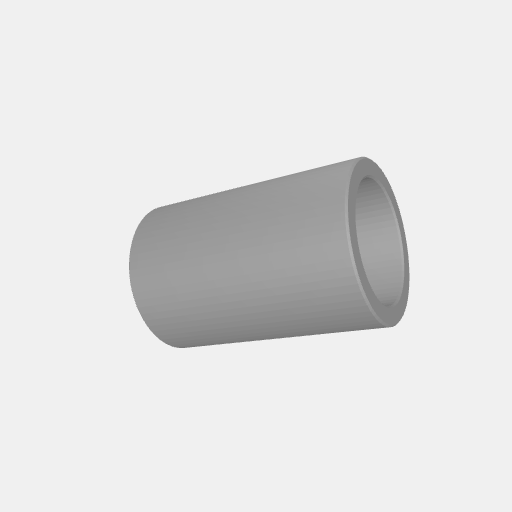
Part: Spacer6ID8OD12